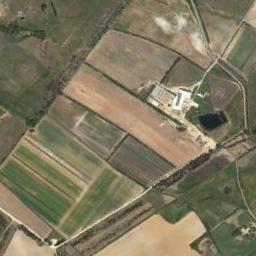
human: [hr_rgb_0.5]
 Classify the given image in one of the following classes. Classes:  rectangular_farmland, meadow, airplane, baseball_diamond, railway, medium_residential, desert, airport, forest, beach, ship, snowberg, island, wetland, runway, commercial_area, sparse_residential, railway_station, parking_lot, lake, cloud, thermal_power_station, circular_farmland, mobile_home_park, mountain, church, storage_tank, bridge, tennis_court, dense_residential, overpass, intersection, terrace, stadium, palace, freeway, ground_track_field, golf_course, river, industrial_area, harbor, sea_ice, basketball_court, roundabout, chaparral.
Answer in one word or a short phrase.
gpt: rectangular_farmland